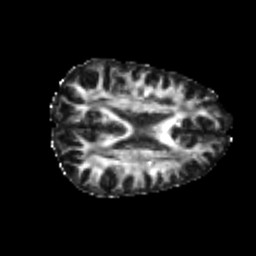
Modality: FA
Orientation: axial
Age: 24
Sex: female
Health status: healthy
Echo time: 0.074 s